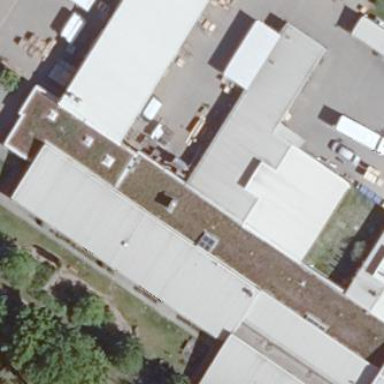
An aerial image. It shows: Industrial building with gabled roof.